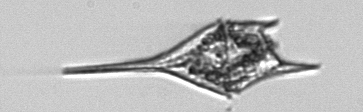
Label: Tripos_lineatus